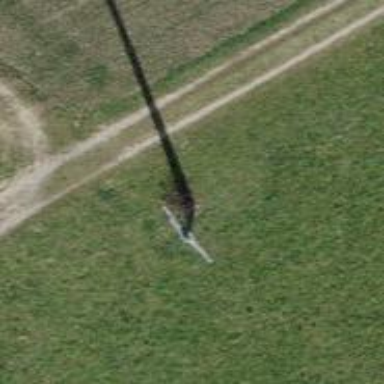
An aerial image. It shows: Minor power line.